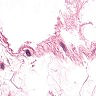
Metastatic tissue present: no